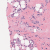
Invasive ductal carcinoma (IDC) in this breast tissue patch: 0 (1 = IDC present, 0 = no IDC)